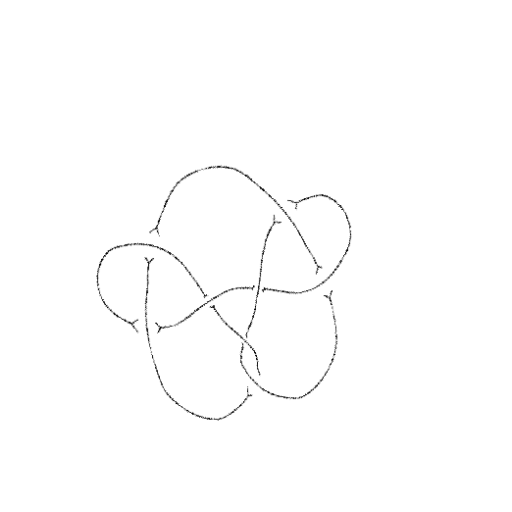
Crossing number: 8